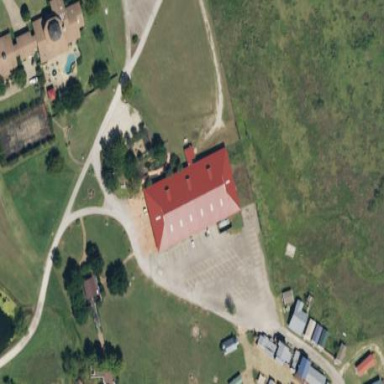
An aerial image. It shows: Event venue building.